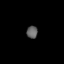
Tissue: lung
Cell type: Epithelial cells
Senescence score: 0.2335
Nuclear area (px): 135
Mean DAPI intensity: 95.741